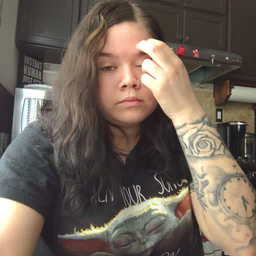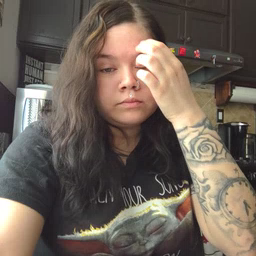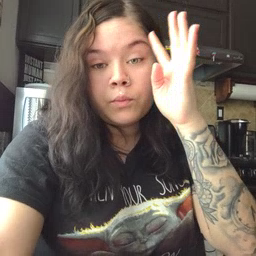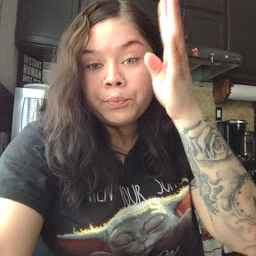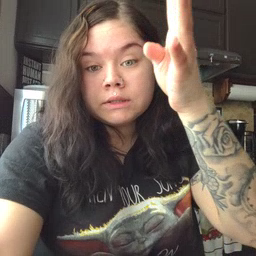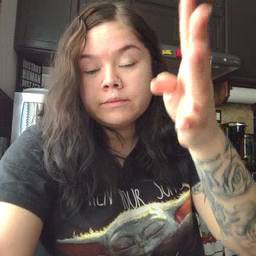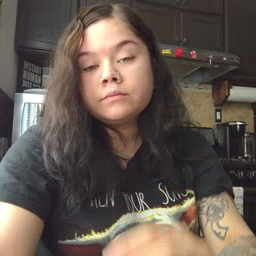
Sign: pretend